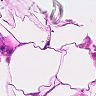
Metastatic tissue present: no